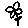
Label: flower